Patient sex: F
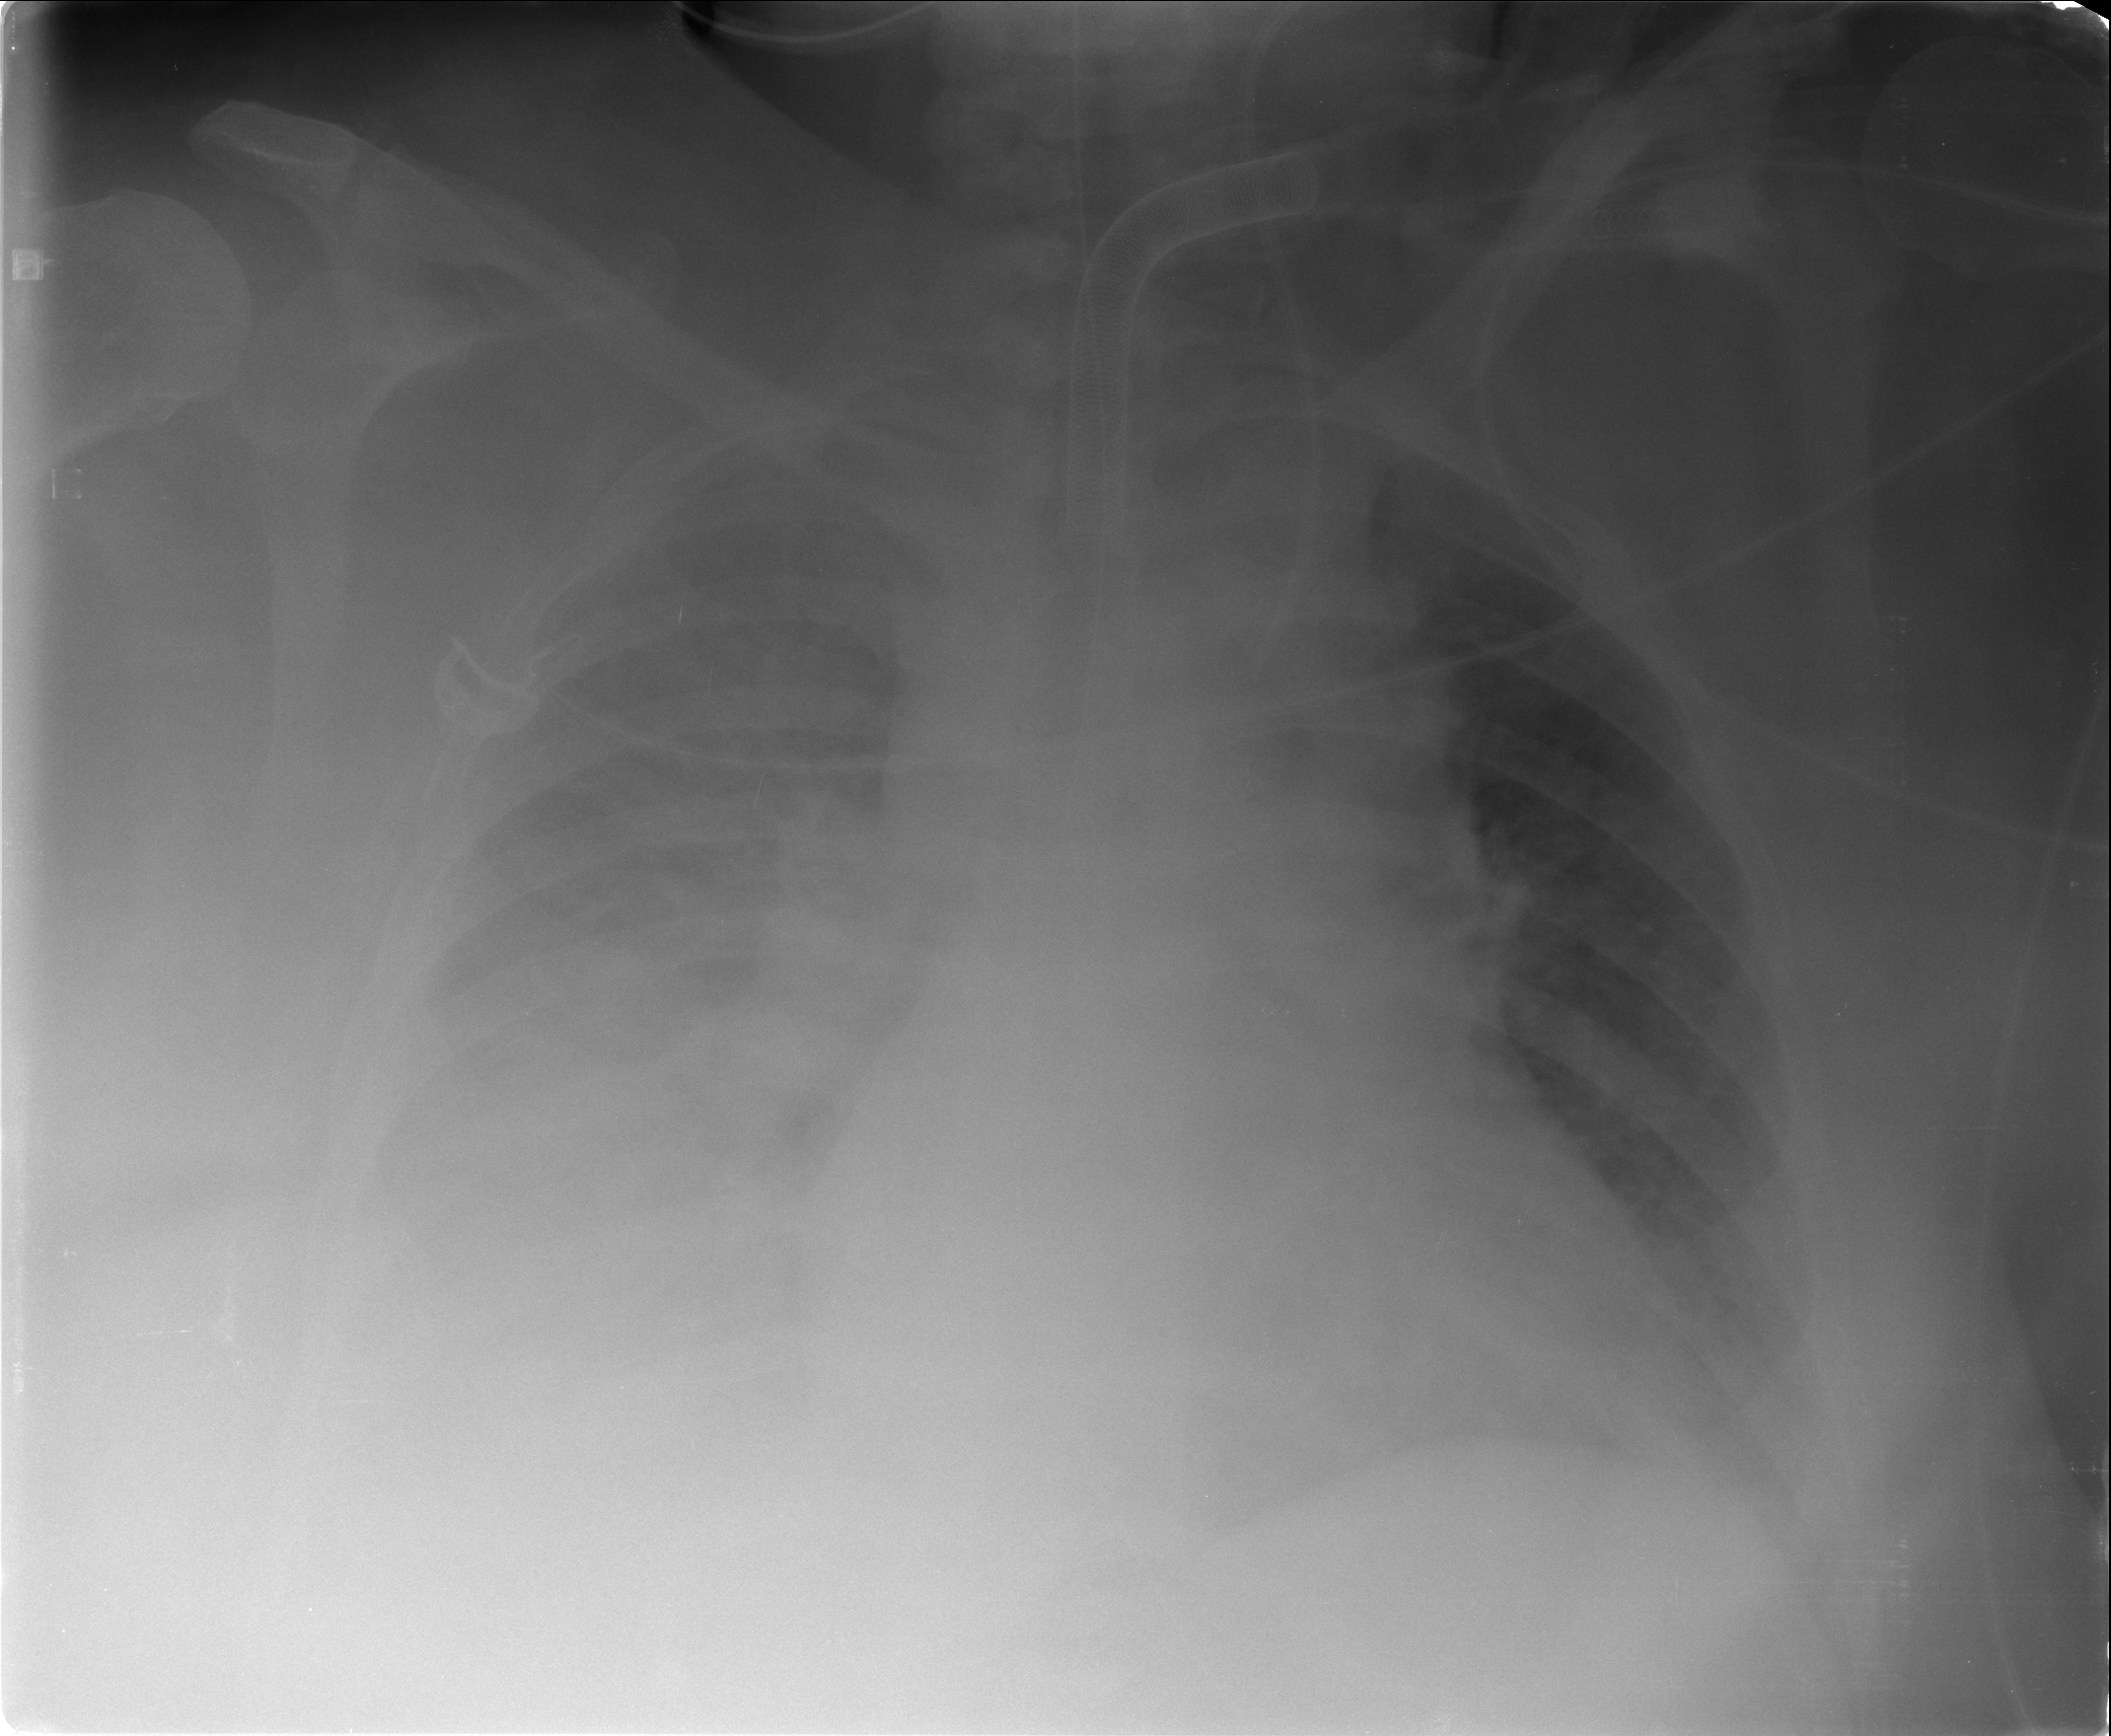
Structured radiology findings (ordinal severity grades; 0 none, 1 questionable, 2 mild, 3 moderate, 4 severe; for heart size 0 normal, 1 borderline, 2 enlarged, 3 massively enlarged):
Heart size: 1
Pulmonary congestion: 2
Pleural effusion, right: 3
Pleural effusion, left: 2
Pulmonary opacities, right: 2
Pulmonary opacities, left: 0
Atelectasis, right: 3
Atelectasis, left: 0